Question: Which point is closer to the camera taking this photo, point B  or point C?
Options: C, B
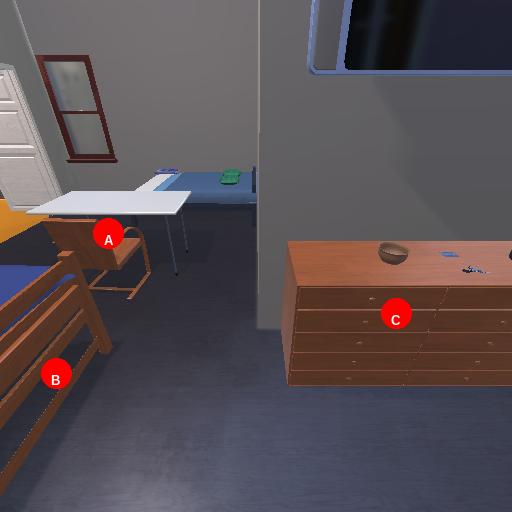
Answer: C